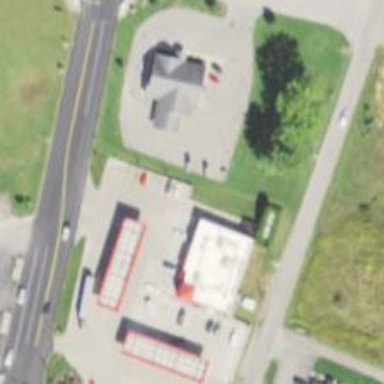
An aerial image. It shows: Building with gasoline fuel station.